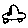
Label: car